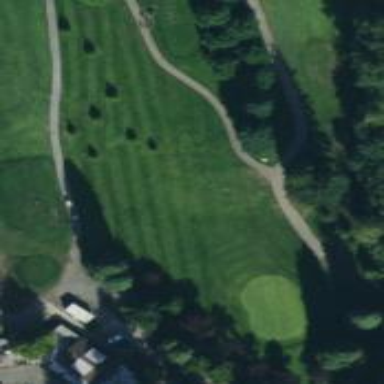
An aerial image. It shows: Golf hole.